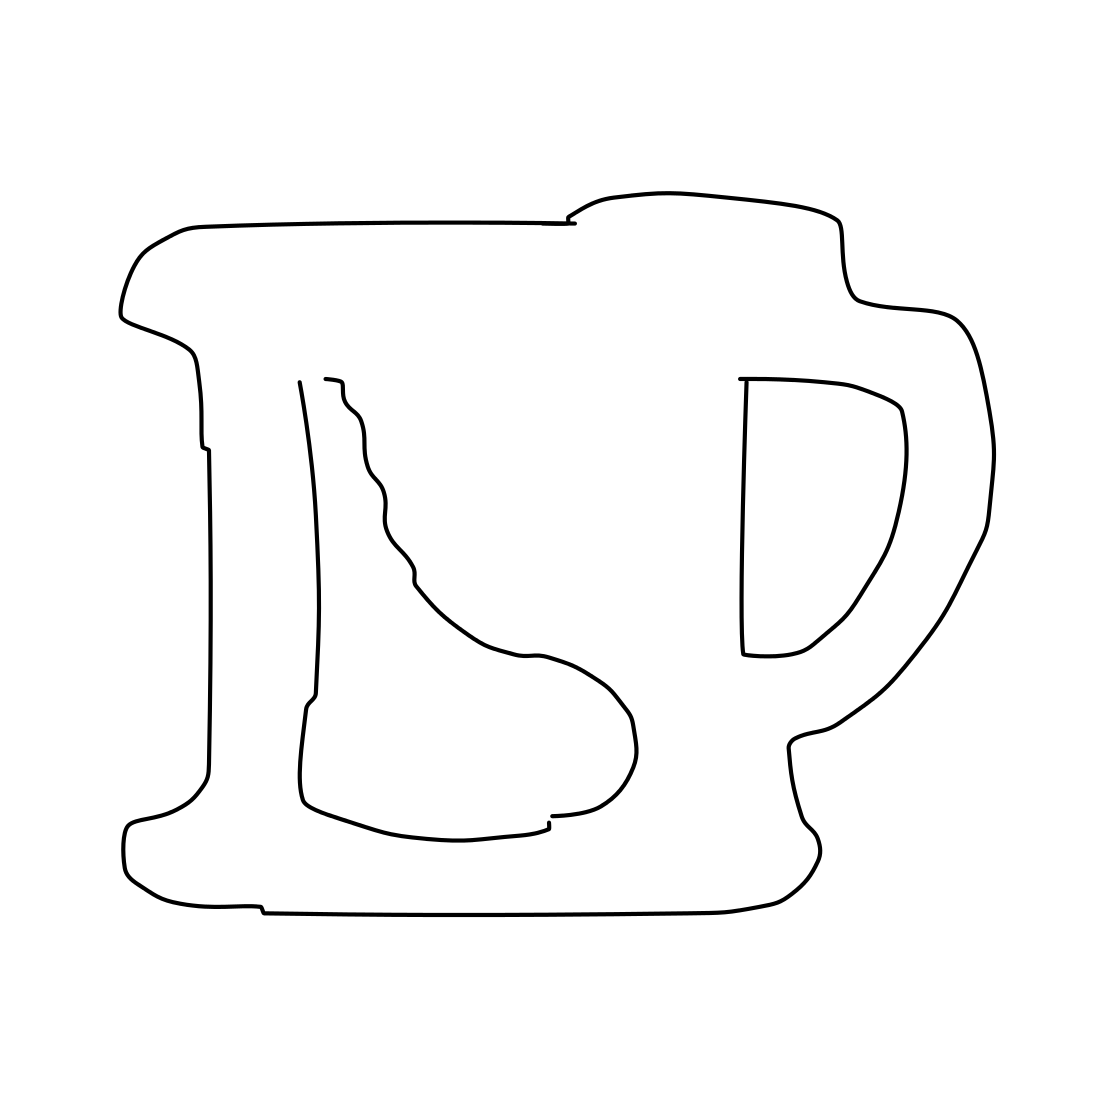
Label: beer-mug